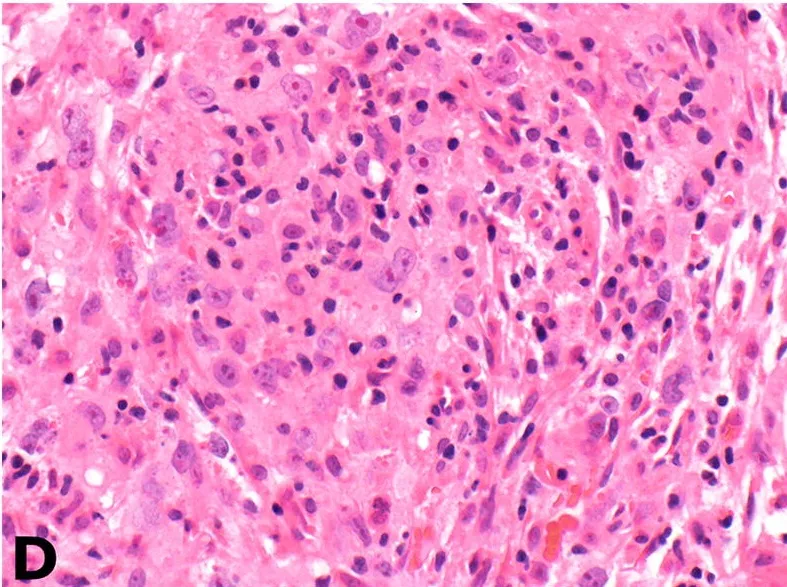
The cells demonstrate irregular nuclei with prominent multiple eosinophilic nucleoli, abundant eosinophilic cytoplasm and indistinct borders (D) (H&E x400).
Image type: pathology (h&e)